Question: Want to produce vertical range slider with label.
Modified - <URL>
It shows vertical orientation based slider without label.

Any alternative as I have try modified this library but it couldn't produce label.
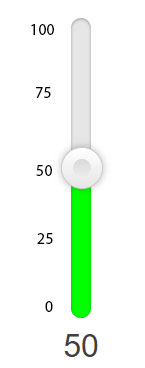
Answer: Why not use this plugin? I added some html + css ;)
'''
$(function() {
let $document = $(document);
let selector = '[data-rangeslider]';
let $element = $(selector);
// For ie8 support
let textContent = ('textContent' in document) ? 'textContent' : 'innerText';
// Example functionality to demonstrate a value feedback
function valueOutput(element) {
let value = element.value;
let output = element.parentNode.getElementsByTagName('output')[0] || element.parentNode.parentNode.getElementsByTagName('output')[0];
output[textContent] = value;
}
$document.on('input', 'input[type="range"], ' + selector, function(e) {
valueOutput(e.target);
});
// Example functionality to demonstrate disabled functionality
$document.on('click', '#js-example-disabled button[data-behaviour="toggle"]', function(e) {
let $inputRange = $(selector, e.target.parentNode);
if ($inputRange[0].disabled) {
$inputRange.prop('disabled', false);
} else {
$inputRange.prop('disabled', true);
}
$inputRange.rangeslider('update');
});
// Example functionality to demonstrate programmatic value changes
$document.on('click', '#js-example-change-value button', function(e) {
let $inputRange = $(selector, e.target.parentNode);
let value = $('input[type="number"]', e.target.parentNode)[0].value;
$inputRange.val(value).change();
});
// Example functionality to demonstrate programmatic attribute changes
$document.on('click', '#js-example-change-attributes button', function(e) {
let $inputRange = $(selector, e.target.parentNode);
let attributes = {
min: $('input[name="min"]', e.target.parentNode)[0].value,
max: $('input[name="max"]', e.target.parentNode)[0].value,
step: $('input[name="step"]', e.target.parentNode)[0].value
};
$inputRange.attr(attributes);
$inputRange.rangeslider('update', true);
});
// Example functionality to demonstrate destroy functionality
$document
.on('click', '#js-example-destroy button[data-behaviour="destroy"]', function(e) {
$(selector, e.target.parentNode).rangeslider('destroy');
})
.on('click', '#js-example-destroy button[data-behaviour="initialize"]', function(e) {
$(selector, e.target.parentNode).rangeslider({
polyfill: false
});
});
// Example functionality to test initialisation on hidden elements
$document
.on('click', '#js-example-hidden button[data-behaviour="toggle"]', function(e) {
let $container = $(e.target.previousElementSibling);
$container.toggle();
});
// Basic rangeslider initialization
$element.rangeslider({
// Deactivate the feature detection
polyfill: false,
// Callback function
onInit() {
valueOutput(this.$element[0]);
},
// Callback function
onSlide(position, value) {
console.log('onSlide');
console.log('position: ' + position, 'value: ' + value);
},
// Callback function
onSlideEnd(position, value) {
console.log('onSlideEnd');
console.log('position: ' + position, 'value: ' + value);
}
});
});
'''
'''
*,
*:before,
*:after {
-webkit-box-sizing: border-box;
-moz-box-sizing: border-box;
box-sizing: border-box;
}
html {
color: #404040;
font-family: Helvetica, arial, sans-serif;
}
body {
padding: 50px 20px;
margin: 0 auto;
max-width: 800px;
}
output {
display: block;
font-size: 30px;
font-weight: bold;
text-align: center;
margin: 30px 0;
width: 100%;
}
.container {
width: 200px;
margin: auto;
}
.u-left {
float: left;
}
.u-cf:before,
.u-cf:after {
content: "";
display: table;
}
.u-cf:after {
clear: both;
}
.u-text-left {
text-align: left;
}
.label {
position: relative;
font-weight: 700;
}
.label-center {
position: absolute;
display: flex;
flex-direction: column;
justify-content: space-between;
align-items: center;
top: 5%;
left: -50px;
height: 90%;
}
'''
'''
<script src="https://cdnjs.cloudflare.com/ajax/libs/jquery/3.3.1/jquery.min.js"></script>
<script src="https://cdnjs.cloudflare.com/ajax/libs/rangeslider.js/2.3.2/rangeslider.min.js"></script>
<link href="https://cdnjs.cloudflare.com/ajax/libs/rangeslider.js/2.3.2/rangeslider.min.css" rel="stylesheet" />
<div class="container">
<h2><code>data-orientation="vertical"</code></h2>
<div class="label u-left" style="height: 200px">
<input type="range" step="25" min="0" max="100" data-rangeslider data-orientation="vertical">
<div class="label-center">
<div>100</div>
<div>75</div>
<div>50</div>
<div>25</div>
<div>0</div>
</div>
</div>
<output class="u-text-left"></output>
</div>
'''